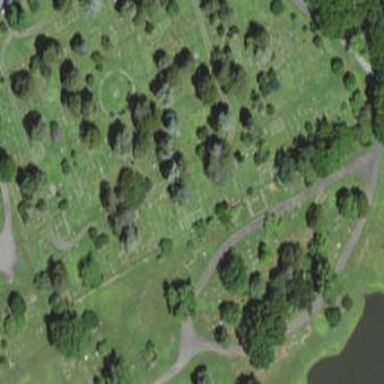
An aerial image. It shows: Graveyard used as cemetery.